Question: I am attempting to make some alterations to a simple website, and to do so I've gone ahead and did a recursive wget in order to bring the entire website onto my machine (with permission). The original website is located at <URL>. Most everything seems to be working well, although for some reason I get the following error when I visit the copy of index.xhtml on my own server

I've compared the code between the two sites and as far as I can tell there are not any differences (although I've gone through and fixed links to point to the correct location) that would be causing this. Any help would be appreciated as im not sure what is causing this to happen, thanks (also in case it would make any difference, the copied site is running on an apache server, not sure what the original one is running on)
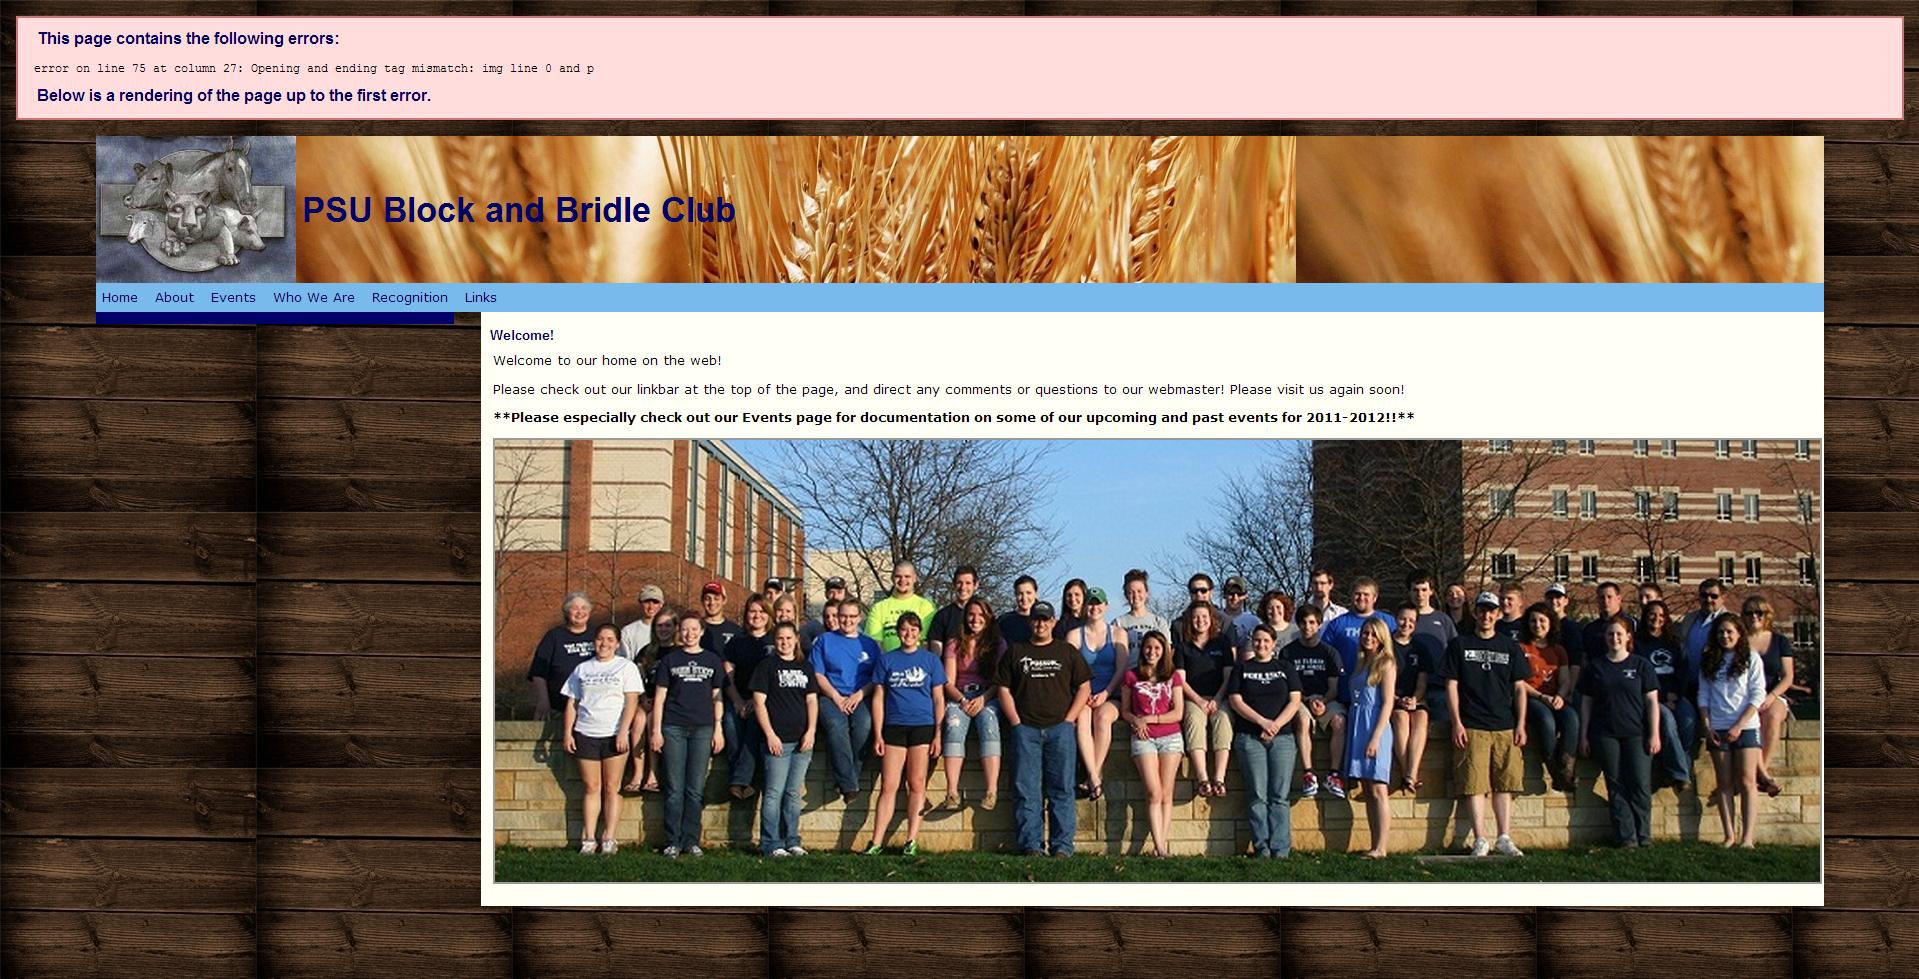
Answer: Both documents contain the same errors, which <URL>. One document is HTML and is parsed by the browser's HTML parser. The other document is XHTML and is parsed by an XML parser. The browser is only exposing the error in XML mode.
'''
david@raston ~ $ curl -I http://www.clubs.psu.edu/up/blockandbridle/index.xhtml | grep Content-Type
Content-Type: text/html
~ :
david@raston ~ $ curl -I http://eatmyrice.org/blockandbridle/index.xhtml | grep Content-Type
Content-Type: application/xhtml+xml
'''